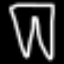
Label: pants